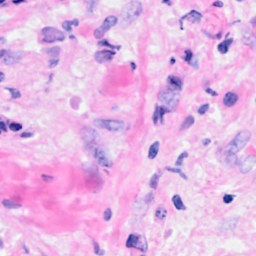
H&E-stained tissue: Breast